Aerial crown-view tile of a tropical tree (Barro Colorado Island, Panama), acquired 20240813:
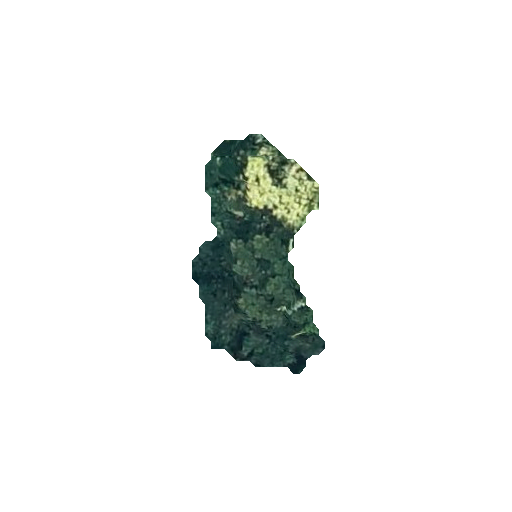
Species: Tachigali panamensis
GBIF accepted scientific name: Tachigali panamensis
Crown area: 32.493 m²